Question: I have a grid with 2 rows and 2 columns in WPF. I would like that the column widths are independent for each row. I tried "auto", but no success. Here is a picture in order to explain:

How can I accomplish this using grid?
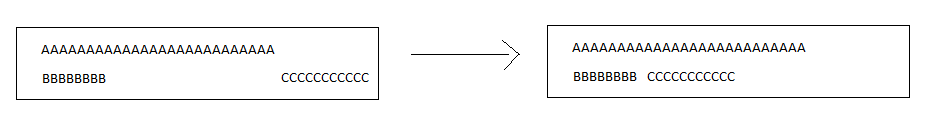
Answer: If you must use a grid layout, then you have a couple of options:
Option 1: Make each row a single column and then nest a grid in each row you would like independent columns:
'''
<Grid>
<Grid.RowDefinitions>
<RowDefinition />
<RowDefinition />
</Grid.RowDefinitions>
<TextBlock Text="AAAAAAAAAAAAAAAAAAAA" />
<Grid Grid.Row="1">
<Grid.ColumnDefinitions>
<ColumnDefinition />
<ColumnDefinition />
</Grid.ColumnDefinitions>
<TextBlock Text="BBBBBBB"">
<TextBlock Grid.Column="1" Text="CCCCCCC" />
</Grid>
</Grid>
'''
Option 2: Make use of ColumnSpan in the rows:
'''
<Grid>
<Grid.RowDefinitions>
<RowDefinition />
<RowDefinition />
</Grid.RowDefinitions>
<Grid.ColumnDefinitions>
<ColumnDefinition />
<ColumnDefinition />
</Grid.ColumnDefinitions>
<TextBlock Grid.ColumnSpan="2" Text="AAAAAAAAAAAAAAAAAAAA" />
<TextBlock Grid.Row="1" Text="BBBBBBB"">
<TextBlock Grid.Row="1" Grid.Column="1" Text="CCCCCCC" />
</Grid>
</Grid>
'''
*These were typed without an editor and may need a bit of tweaking.